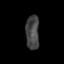
Tissue: skin
Cell type: Epithelial cells
Senescence score: 0.2741
Nuclear area (px): 448
Mean DAPI intensity: 69.417